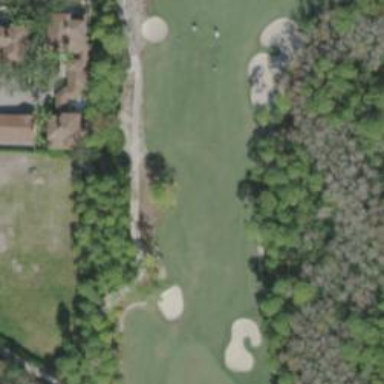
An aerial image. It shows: Golf fairway surrounded by grass.